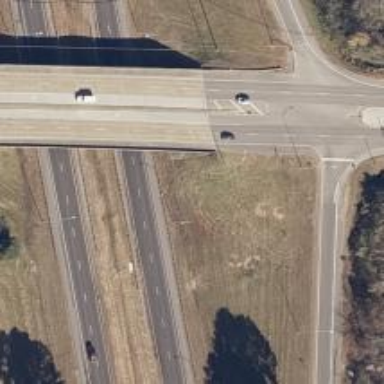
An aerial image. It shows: Viaduct bridge on primary highway.